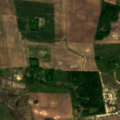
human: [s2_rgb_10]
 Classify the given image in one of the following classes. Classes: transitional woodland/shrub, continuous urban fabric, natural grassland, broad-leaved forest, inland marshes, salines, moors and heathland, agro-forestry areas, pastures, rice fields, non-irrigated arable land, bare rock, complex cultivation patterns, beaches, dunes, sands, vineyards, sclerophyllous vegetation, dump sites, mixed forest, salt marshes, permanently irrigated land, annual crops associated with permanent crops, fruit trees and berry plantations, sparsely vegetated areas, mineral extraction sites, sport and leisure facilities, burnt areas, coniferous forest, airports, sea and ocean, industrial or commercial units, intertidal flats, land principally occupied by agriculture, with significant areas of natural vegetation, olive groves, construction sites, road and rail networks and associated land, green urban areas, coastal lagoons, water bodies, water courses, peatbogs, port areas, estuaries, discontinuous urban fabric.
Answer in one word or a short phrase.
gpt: non-irrigated arable land, land principally occupied by agriculture, with significant areas of natural vegetation